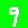
Digit: 9